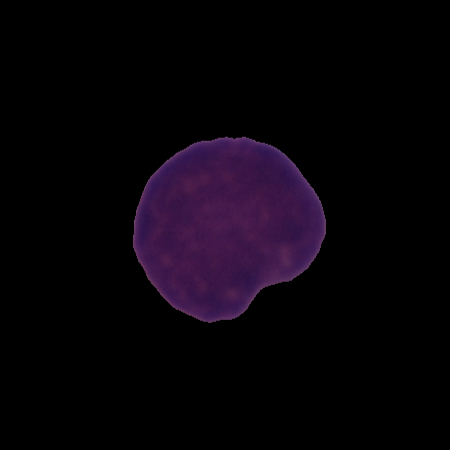
Label: cancer